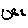
Label: moon